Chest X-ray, PA view. Patient: 39 years old, sex M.
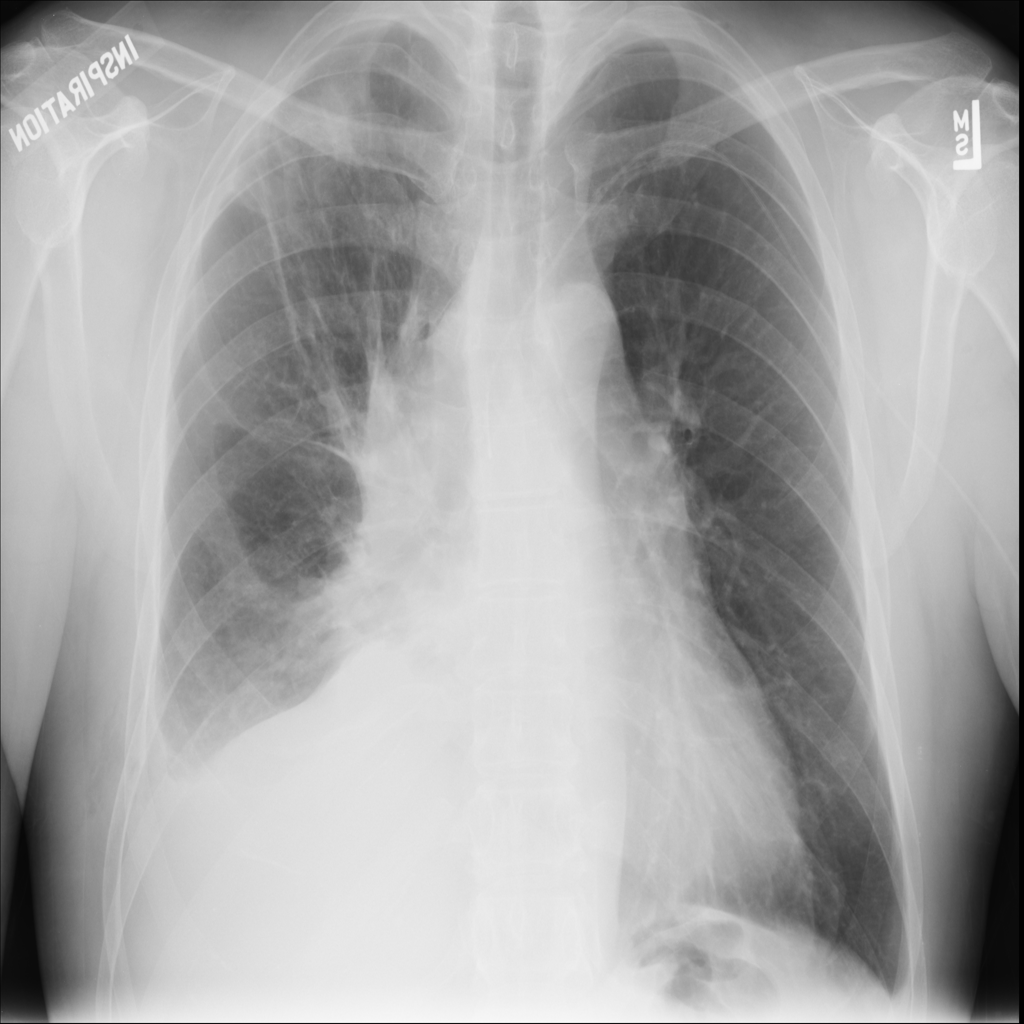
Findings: Atelectasis, Effusion, Infiltration, Mass